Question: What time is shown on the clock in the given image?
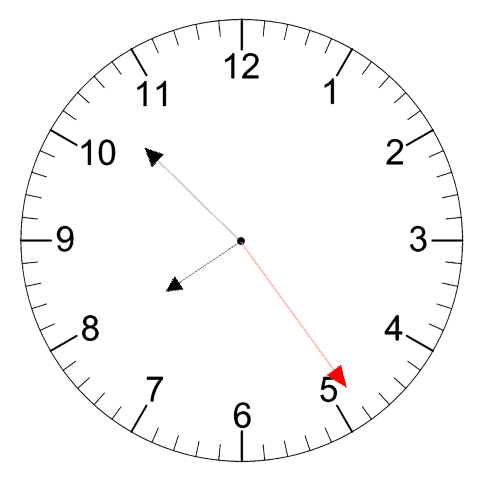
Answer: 07:52:24